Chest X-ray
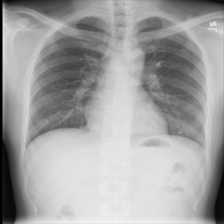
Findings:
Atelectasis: negative
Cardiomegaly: negative
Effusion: negative
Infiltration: negative
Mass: negative
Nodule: negative
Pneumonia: negative
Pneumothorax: negative
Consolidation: negative
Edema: negative
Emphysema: negative
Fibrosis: negative
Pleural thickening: negative
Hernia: negative